Question: I'm an experienced developer, but new to C# and the Windows Runtime. I'm trying to create a custom UserControl (a specialized button) that can be dynamically sized. My button should have three rows of text on it (Top, Middle, Bottom) which are given proportional sizes (1*, 3*, 1*). I want the textboxes to fill their given space in the grid. i.e. If the button is 500x200, then the internal TextBoxes would all be 200 wide, the Top one would be 100 pixels tall, the Middle would be 300 tall, and the bottom would be 100 tall. If the button is 700x300, Top=140, Middle=420, Bottom=140.
I created a Grid with proportionally sized Rows and it behaves the way I want, but I don't know how to get the child elements in the grid to fill their space in the grid cell.

'''
<UserControl
x:Class="DynamicButtons.DynamicButton"
xmlns="http://schemas.microsoft.com/winfx/2006/xaml/presentation"
xmlns:x="http://schemas.microsoft.com/winfx/2006/xaml"
xmlns:local="using:DynamicButtons"
xmlns:d="http://schemas.microsoft.com/expression/blend/2008"
xmlns:mc="http://schemas.openxmlformats.org/markup-compatibility/2006"
mc:Ignorable="d"
d:DesignHeight="300"
d:DesignWidth="400">
<Grid Background="SlateGray">
<Grid.RowDefinitions>
<RowDefinition Height="1*" />
<RowDefinition Height="3*" />
<RowDefinition Height="1*" />
</Grid.RowDefinitions>
<TextBox Text="Top" Grid.Row="0" Margin="0,0,0,0" TextAlignment="Center" />
<TextBox Text="Middle" Grid.Row="1" Margin="0,0,0,0" TextAlignment="Center" />
<TextBox Text="Bottom" Grid.Row="2" Height="Auto" Margin="0,0,0,0" TextAlignment="Center" />
</Grid>
</UserControl>
'''
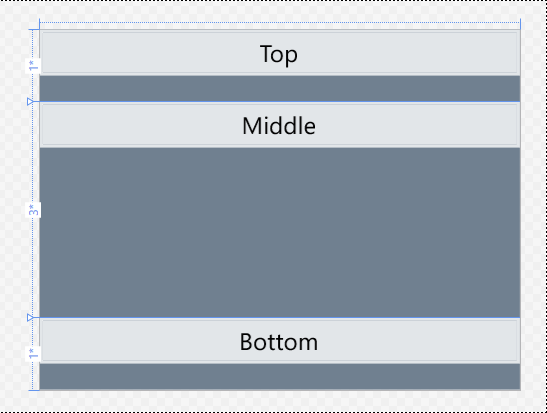
Answer: If you add VerticalAlignment="Stretch" to your TextBox definitions, they'll fill the vertical space.